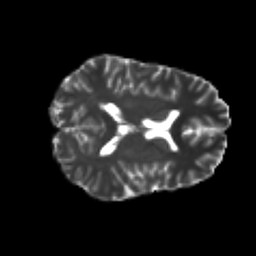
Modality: T2w
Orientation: axial
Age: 20
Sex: female
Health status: healthy
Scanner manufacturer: philips
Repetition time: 7.388 s
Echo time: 0.08599 s